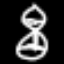
Label: hourglass